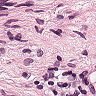
Metastatic tissue present: no